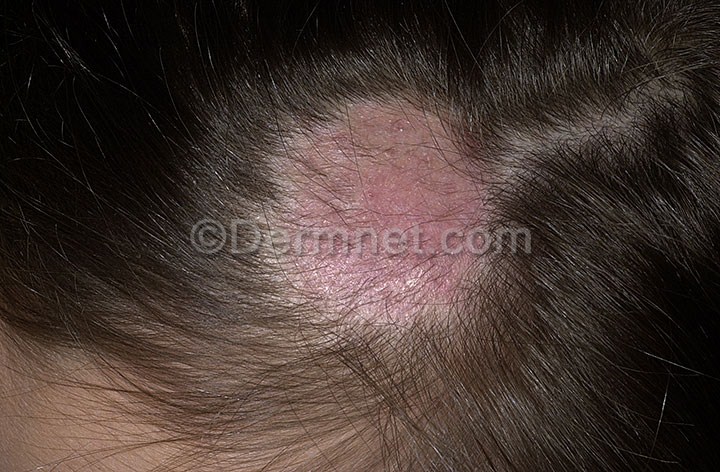
Disease: Tinea Ringworm Candidiasis and other Fungal Infections